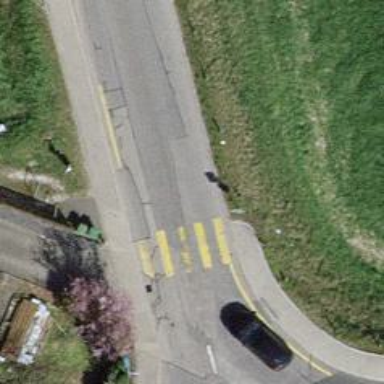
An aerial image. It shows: Uncontrolled zebra crossing with notable zebra markings.